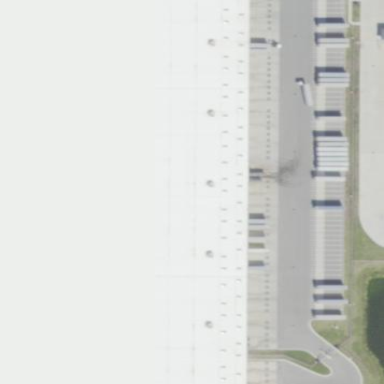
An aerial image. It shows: Warehouse.